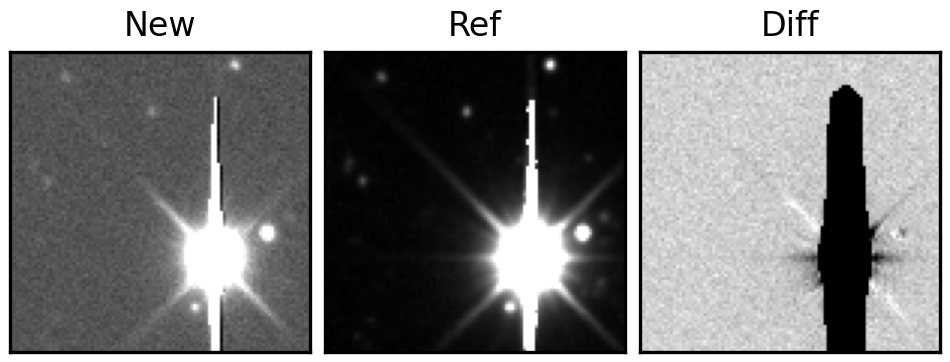
Label: bogus